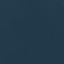
Land use / land cover class: SeaLake